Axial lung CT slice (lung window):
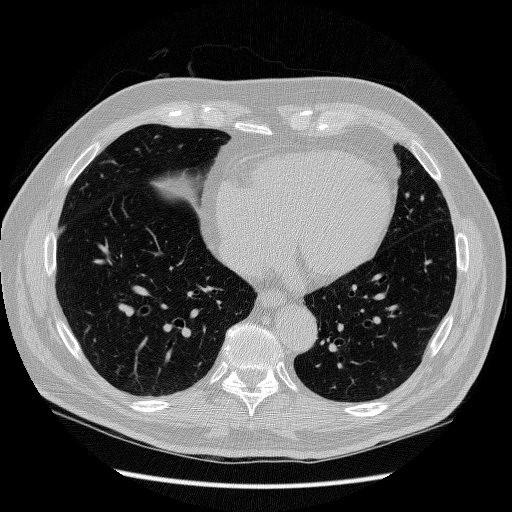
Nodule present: no